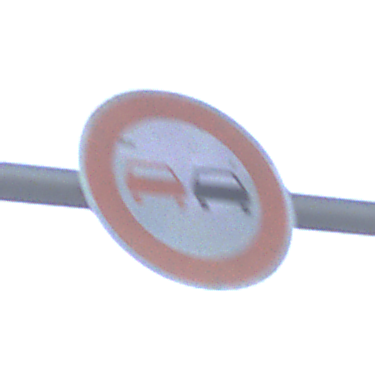
Verkehrszeichen: Ueberholverbot
Umgebung: Outdoor, Urban
Tageszeit: SunriseSunset
Wetter: Clear
Licht: Natural
Jahreszeit: NotSpecified
Kontrast: LowContrast